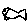
Label: fish